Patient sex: M
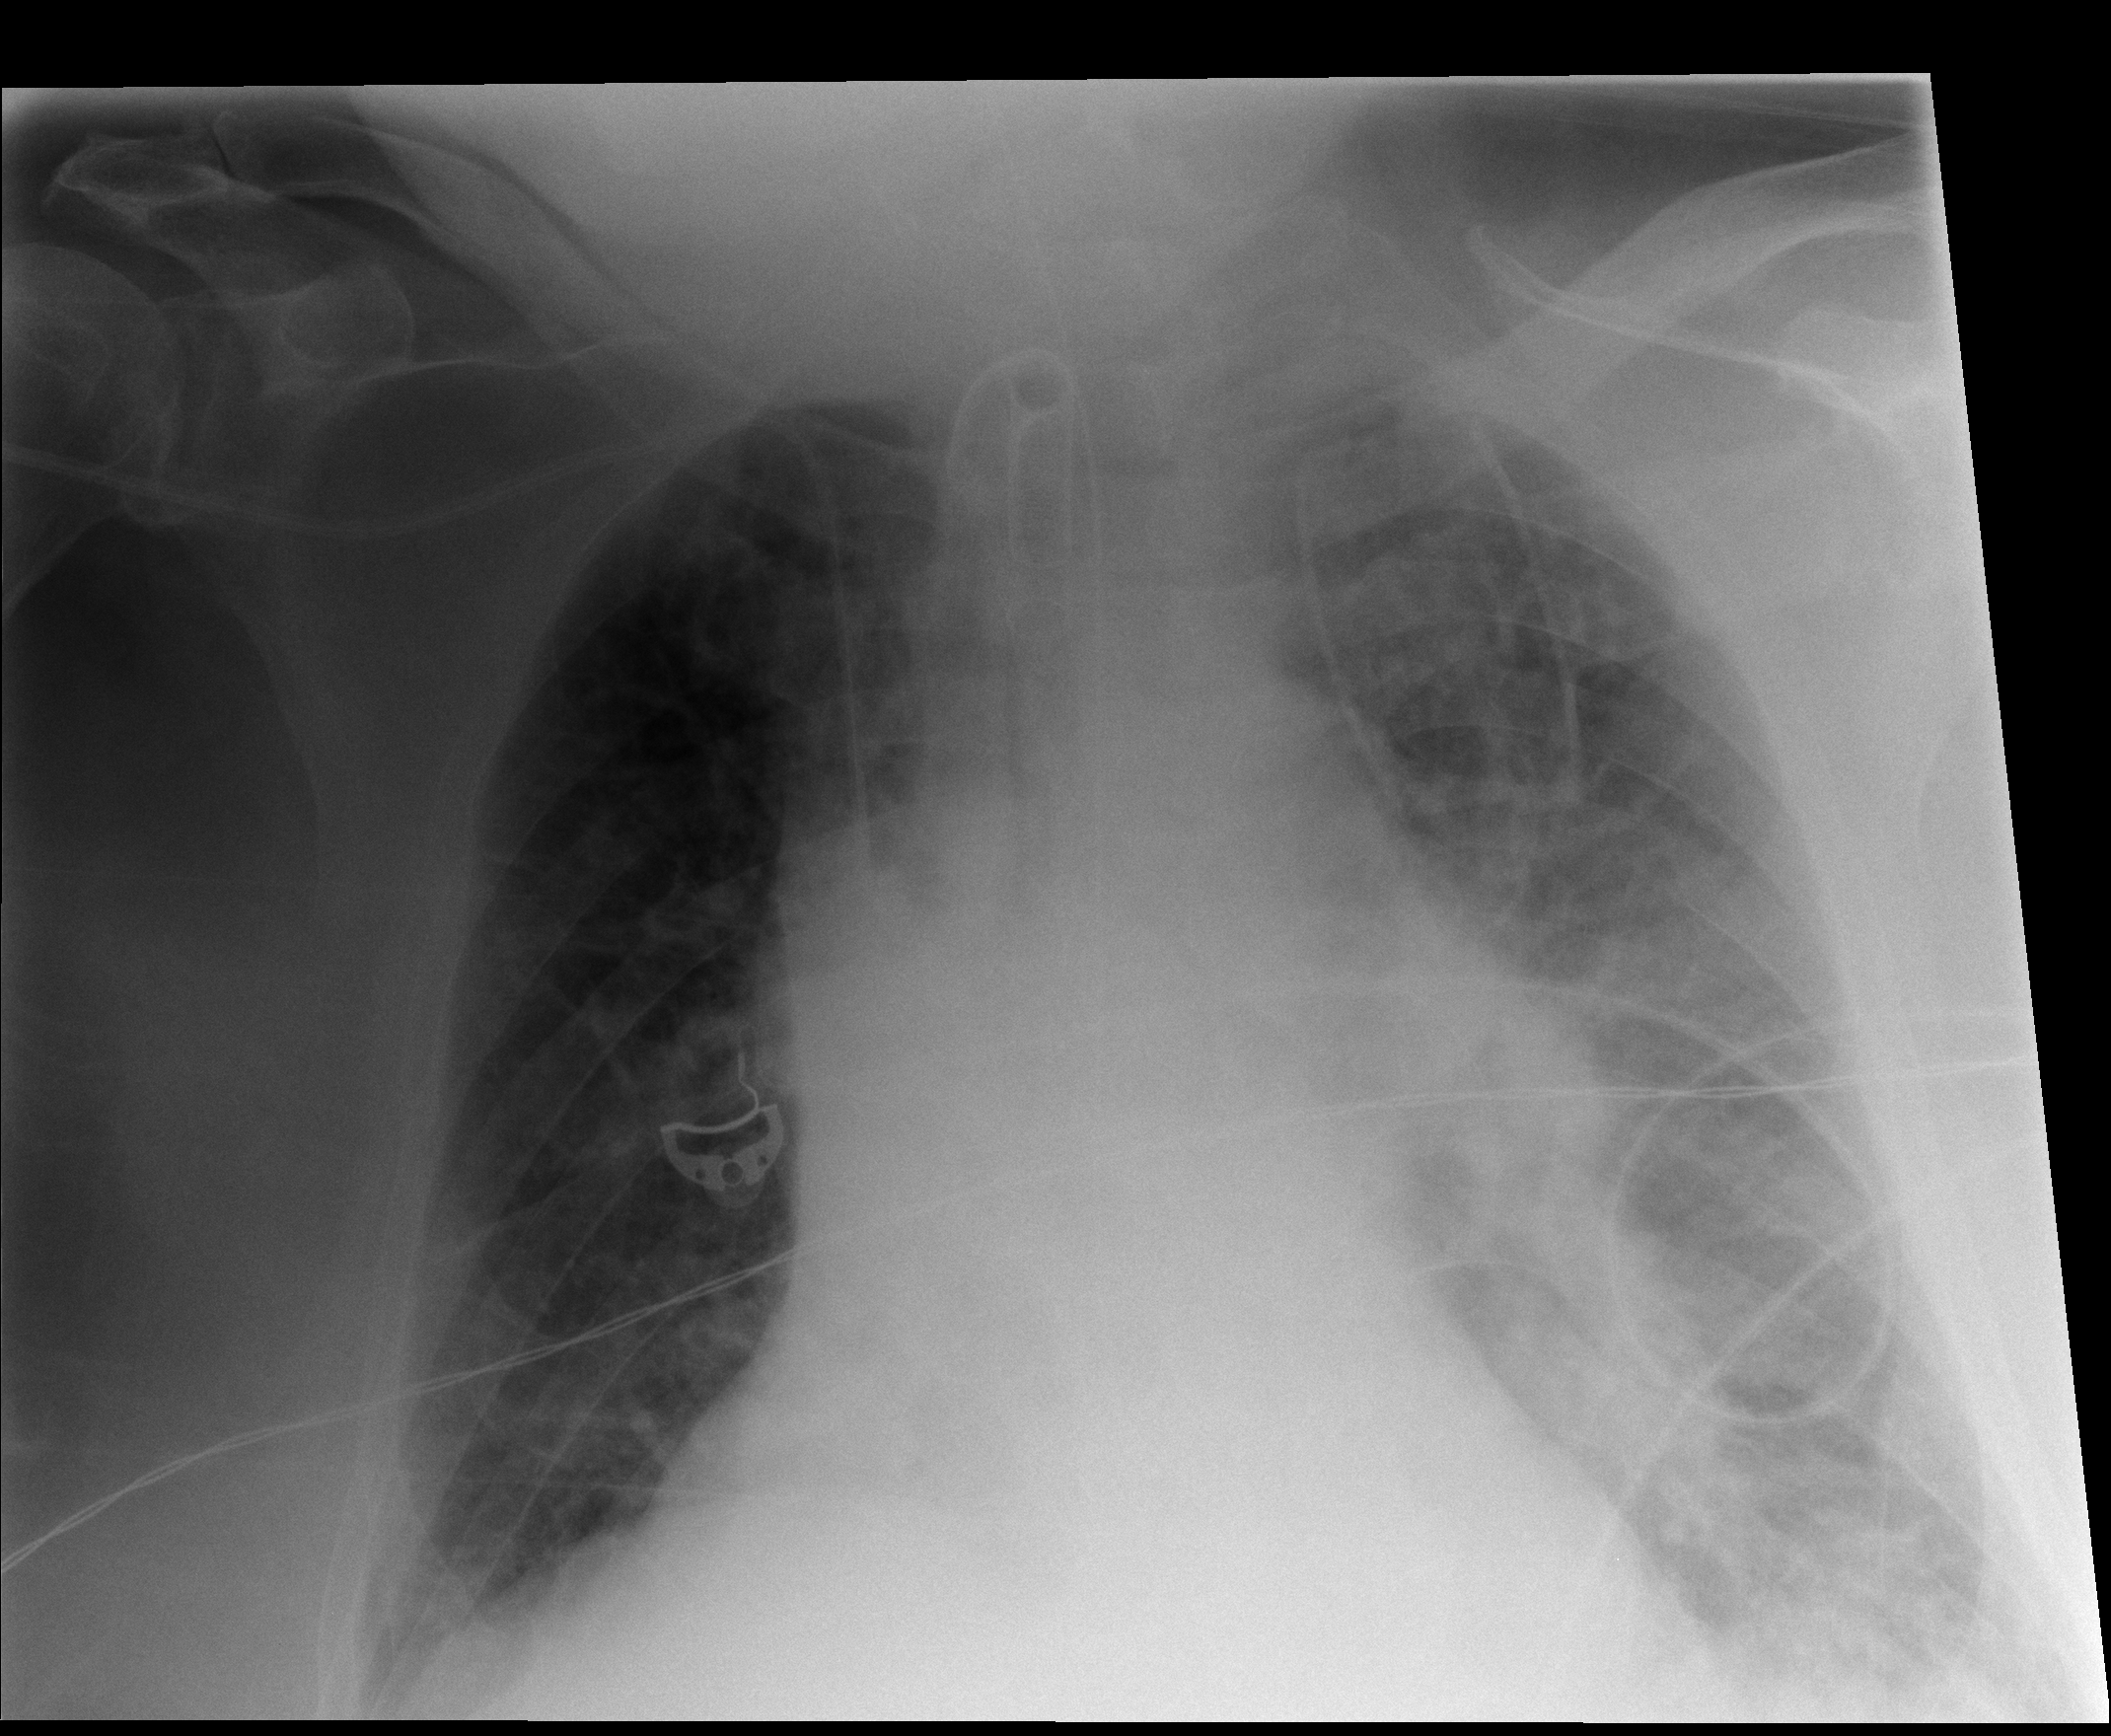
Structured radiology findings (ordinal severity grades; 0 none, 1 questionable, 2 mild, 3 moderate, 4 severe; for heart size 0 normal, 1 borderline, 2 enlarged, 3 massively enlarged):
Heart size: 1
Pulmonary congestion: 2
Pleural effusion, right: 0
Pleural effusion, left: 1
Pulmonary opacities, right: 2
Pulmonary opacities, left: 2
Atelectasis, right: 0
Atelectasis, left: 2